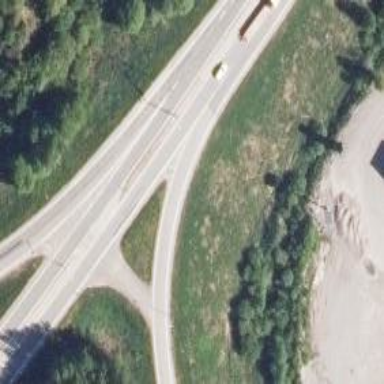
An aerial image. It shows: Asphalt trunk_link highway with motorroad access.